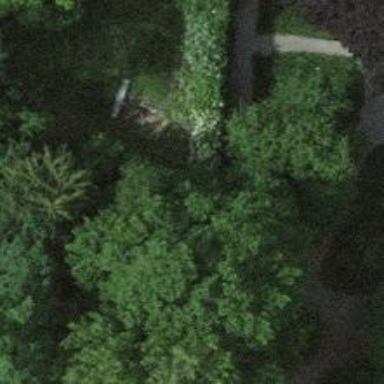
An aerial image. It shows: Garden with deciduous broadleaved trees.